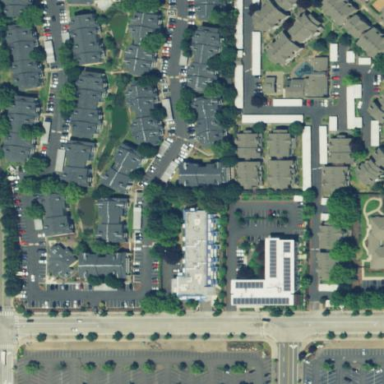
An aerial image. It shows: Residential area with apartments.